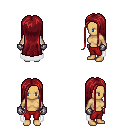
a pixel art fantasy rpg character, female body template, human, tanned skin, white cape, red pants, brunette extra-long hairstyle, metal gloves, four views (front, back, left, right), 2x2 character sprite sheet, small pixel art, hard edges, no anti-aliasing